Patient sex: M
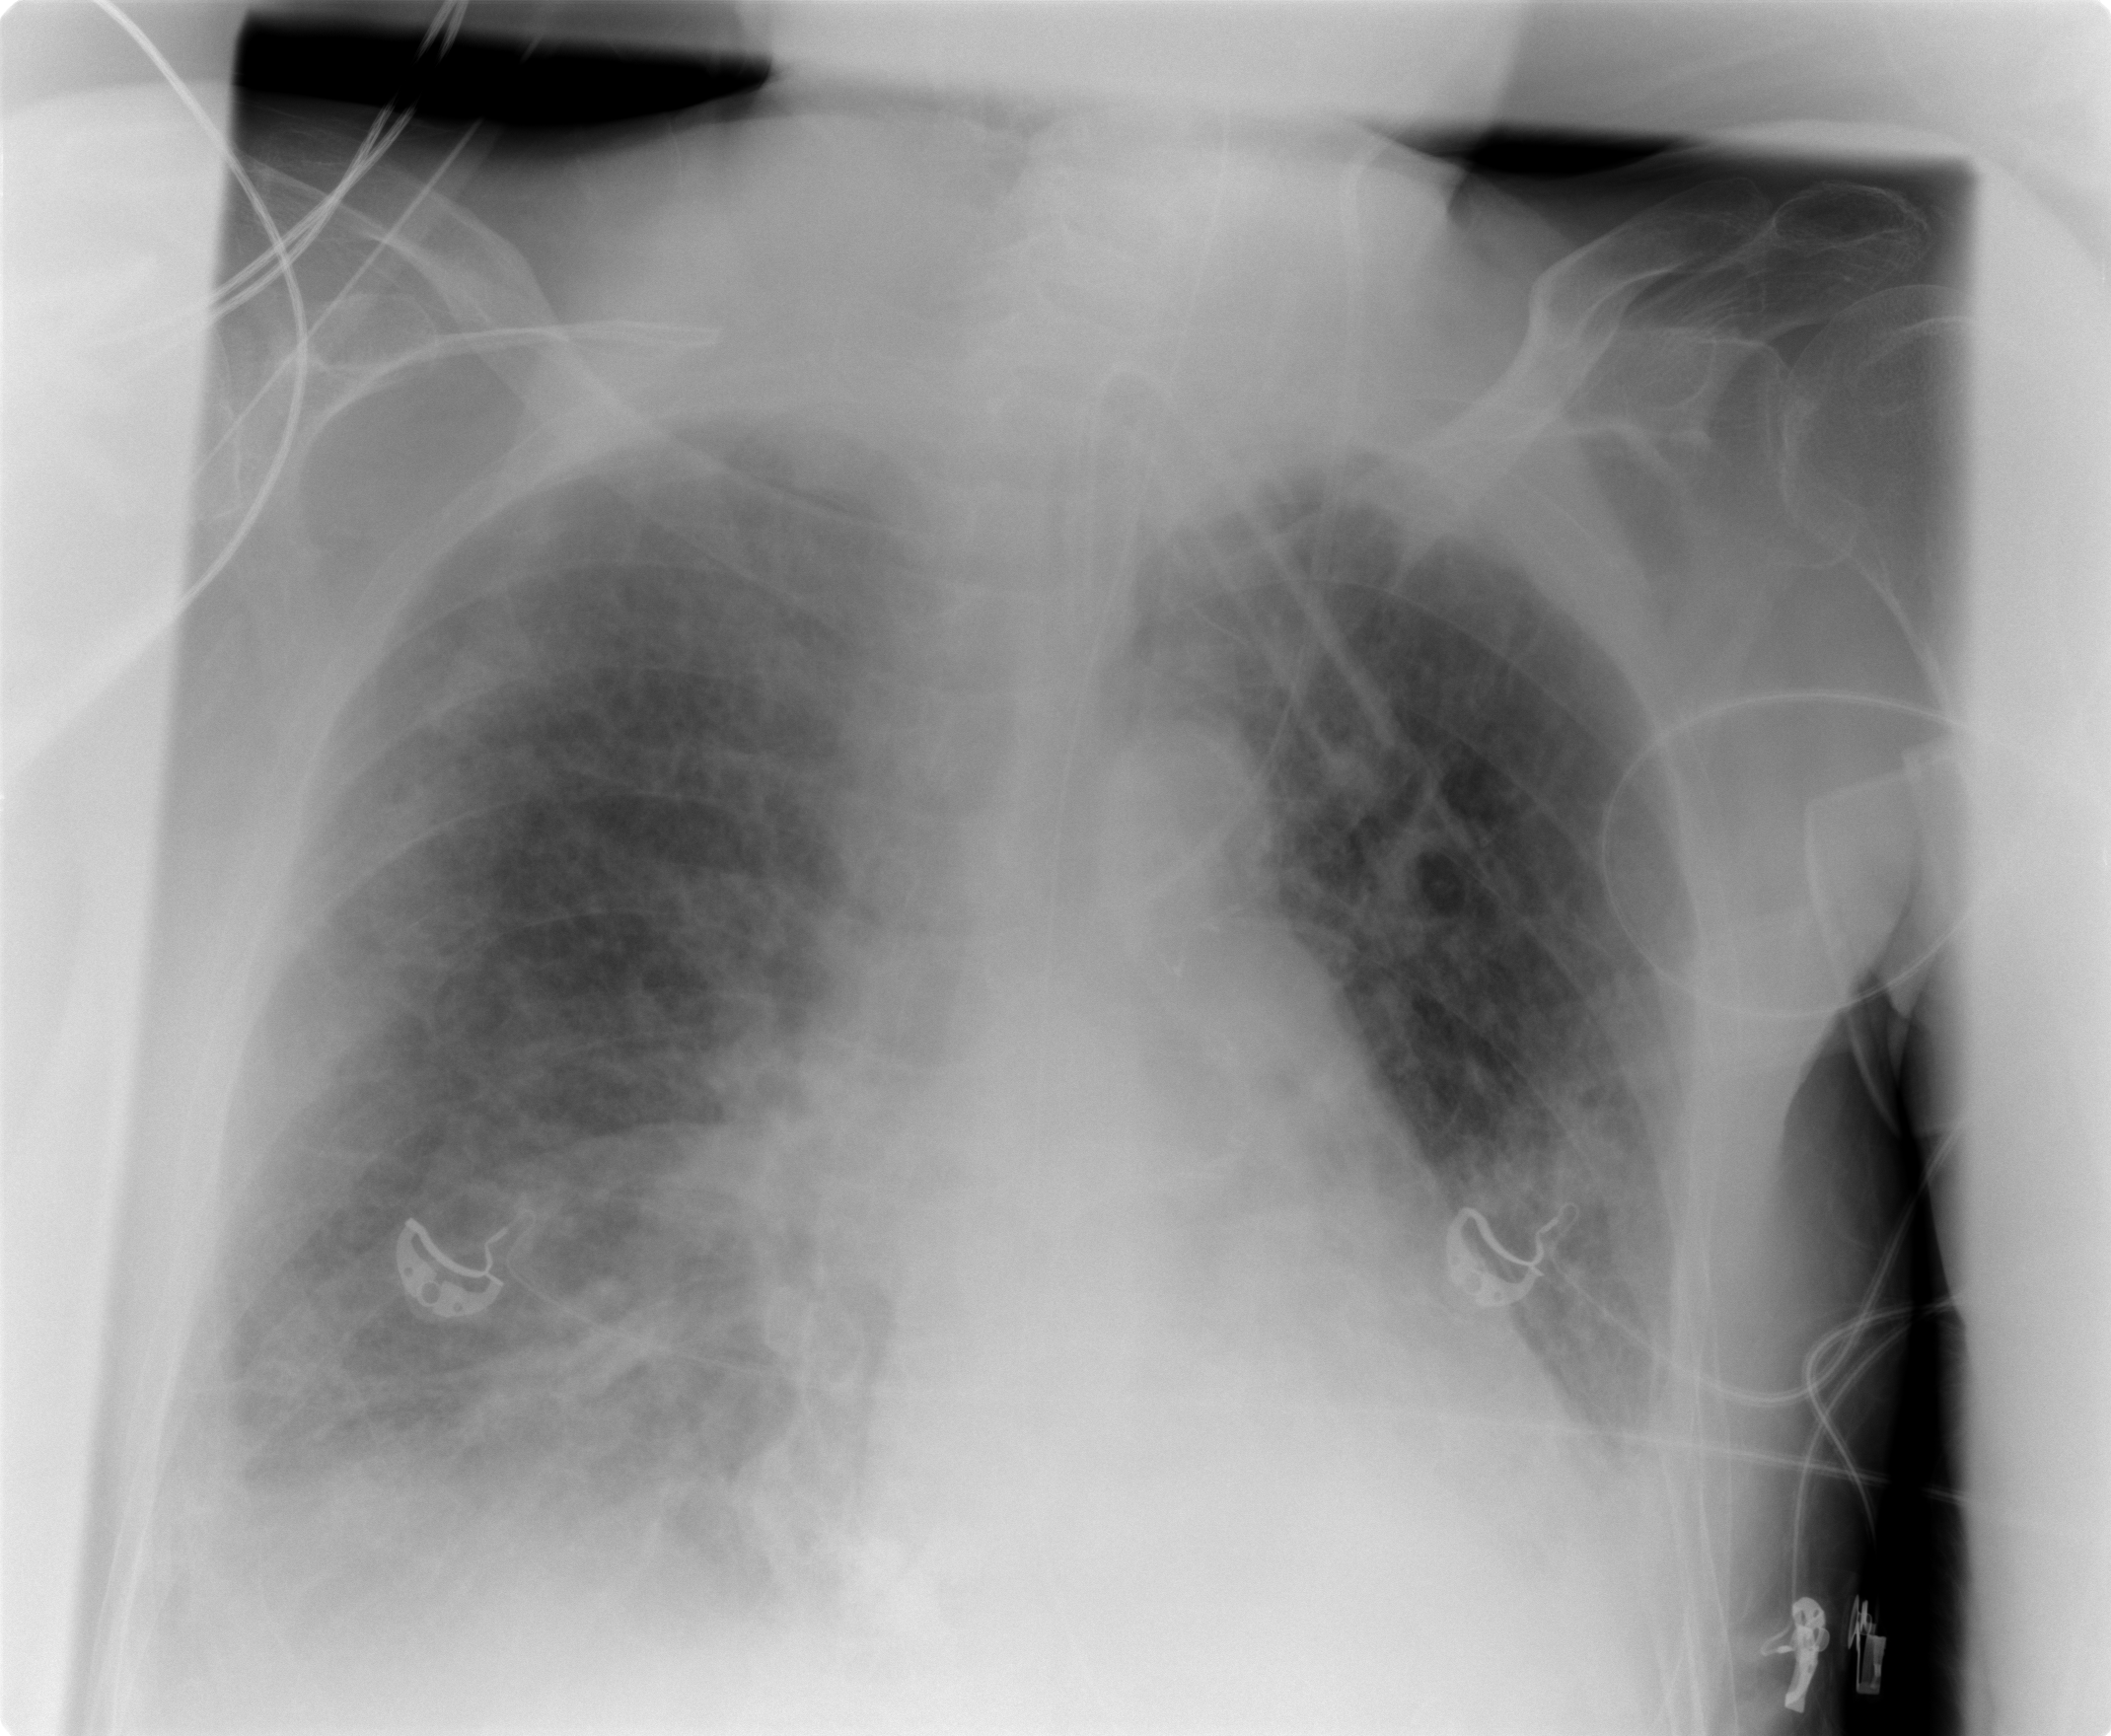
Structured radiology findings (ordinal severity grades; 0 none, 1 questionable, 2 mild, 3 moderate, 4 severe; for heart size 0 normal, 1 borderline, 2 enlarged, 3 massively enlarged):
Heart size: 0
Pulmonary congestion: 2
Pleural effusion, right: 3
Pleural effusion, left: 2
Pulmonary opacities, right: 3
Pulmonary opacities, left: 3
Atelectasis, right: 2
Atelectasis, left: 2